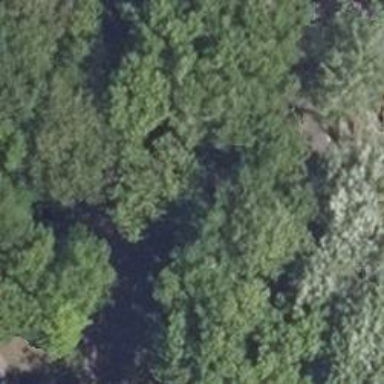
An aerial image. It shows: Single tag "natural: tree."